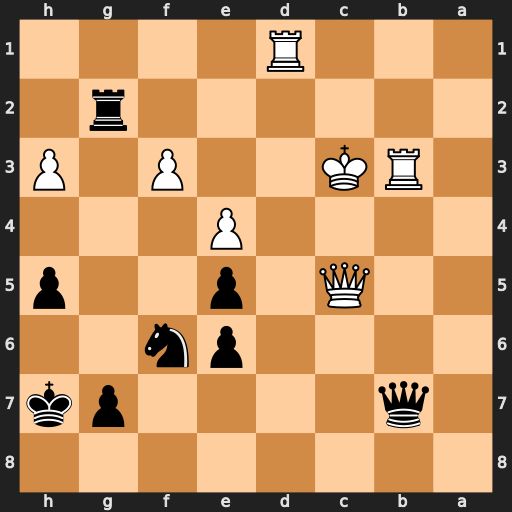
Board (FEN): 8/1q4pk/4pn2/2Q1p2p/4P3/1RK2P1P/6r1/3R4
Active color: b
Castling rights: -
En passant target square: -
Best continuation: Nxe4+ fxe4 Rg3+ Rd3 Rxd3+ Kxd3 Qxb3+